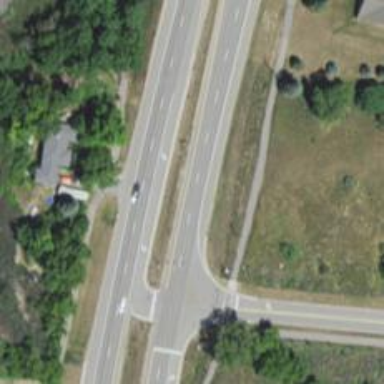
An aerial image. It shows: Primary highway.